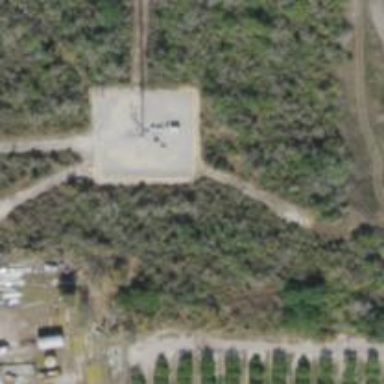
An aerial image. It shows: Man-made mast used for communication purposes.